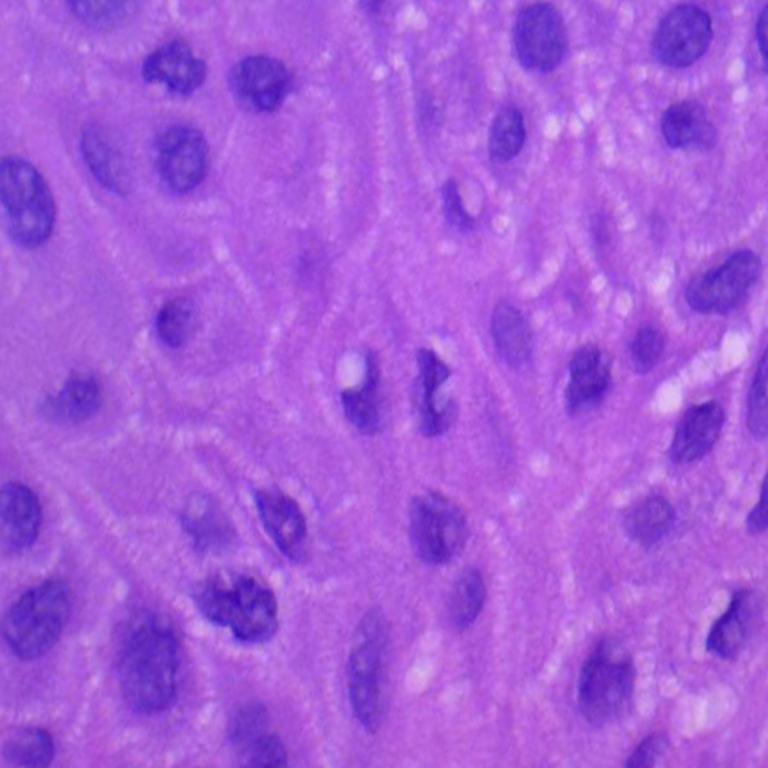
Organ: lung
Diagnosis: squamous carcinomas